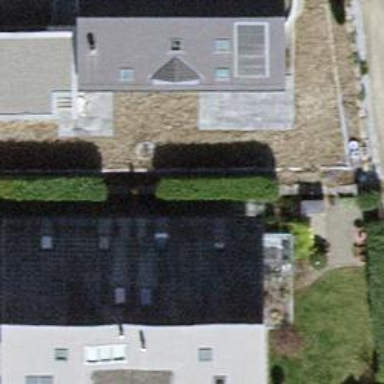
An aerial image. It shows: Semi-detached house.